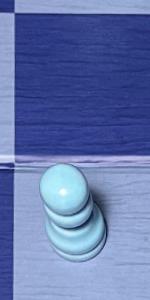
Label: Pawn_White